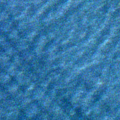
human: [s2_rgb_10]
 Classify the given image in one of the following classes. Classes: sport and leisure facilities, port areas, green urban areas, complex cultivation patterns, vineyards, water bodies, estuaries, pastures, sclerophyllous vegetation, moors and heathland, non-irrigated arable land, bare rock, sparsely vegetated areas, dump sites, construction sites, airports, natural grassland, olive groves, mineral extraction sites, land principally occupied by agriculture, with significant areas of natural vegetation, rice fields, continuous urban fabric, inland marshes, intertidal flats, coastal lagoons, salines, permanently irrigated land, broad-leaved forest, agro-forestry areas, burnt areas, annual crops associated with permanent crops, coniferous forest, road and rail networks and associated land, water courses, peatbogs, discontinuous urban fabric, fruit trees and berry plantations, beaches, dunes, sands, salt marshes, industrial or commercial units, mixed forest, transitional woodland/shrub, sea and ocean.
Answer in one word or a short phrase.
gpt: sea and ocean